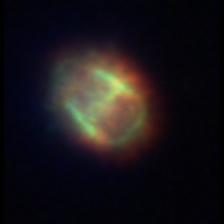
Taxon: Ciliates
Group: Other